【题型】填空题　【知识点】立体几何　【难度】easy
一个封闭的正三棱柱容器，内装水若干，水面高度为 3（如图（1），底面处于水平状态）.将容器放倒（如图（2），一个侧面处于水平状态），若此时水面与各棱的交点$E,F,F_{1},E_{1}$分别为所在棱的中点，则该正三棱柱容器的高为\_\_\_\_\_\_\_\_.

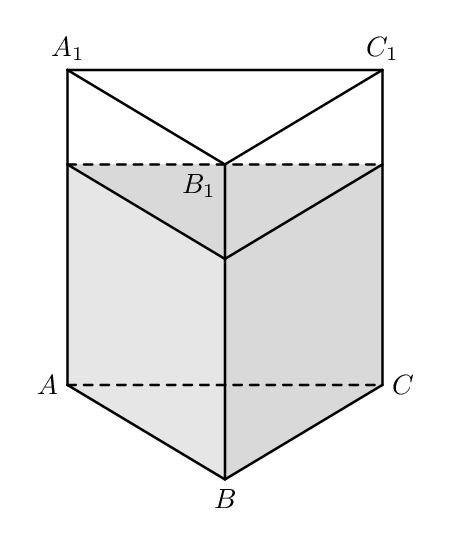
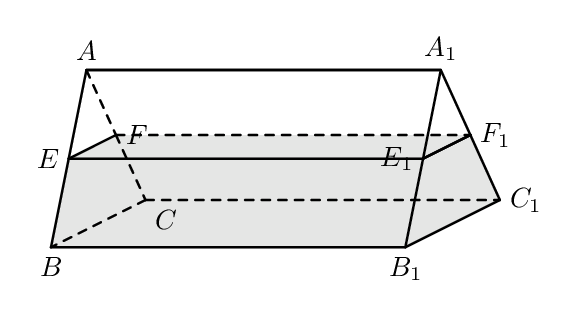
【解答】
\textbf{【答案】}$4$

\noindent
\textbf{【分析】}设正三棱柱的底面积为$S$，高为$h$，利用等体积法求出$h$即可.

\noindent
\textbf{【详解】}设正三棱柱的底面积为$S$，高为$h$，则水的体积$V_{1}=3S$，

因为$E,F,F_{1},E_{1}$分别为所在棱的中点，所以$S_{\triangle AEF}=\frac{1}{4}S$，$S_{BCFE}=\frac{3}{4}S$，

所以图（2）中水的体积为$V_{2}=\frac{3}{4}Sh$，又$V_{1}=V_{2}$，

$3S=\frac{3}{4}Sh$，解得$h=4$.

所以该正三棱柱容器的高为$4$.

\noindent
故答案为：$4$.